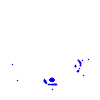
Particle: kaon